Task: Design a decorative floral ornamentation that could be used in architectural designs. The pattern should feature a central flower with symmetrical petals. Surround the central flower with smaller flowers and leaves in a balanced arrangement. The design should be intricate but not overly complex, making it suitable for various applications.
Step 1070:
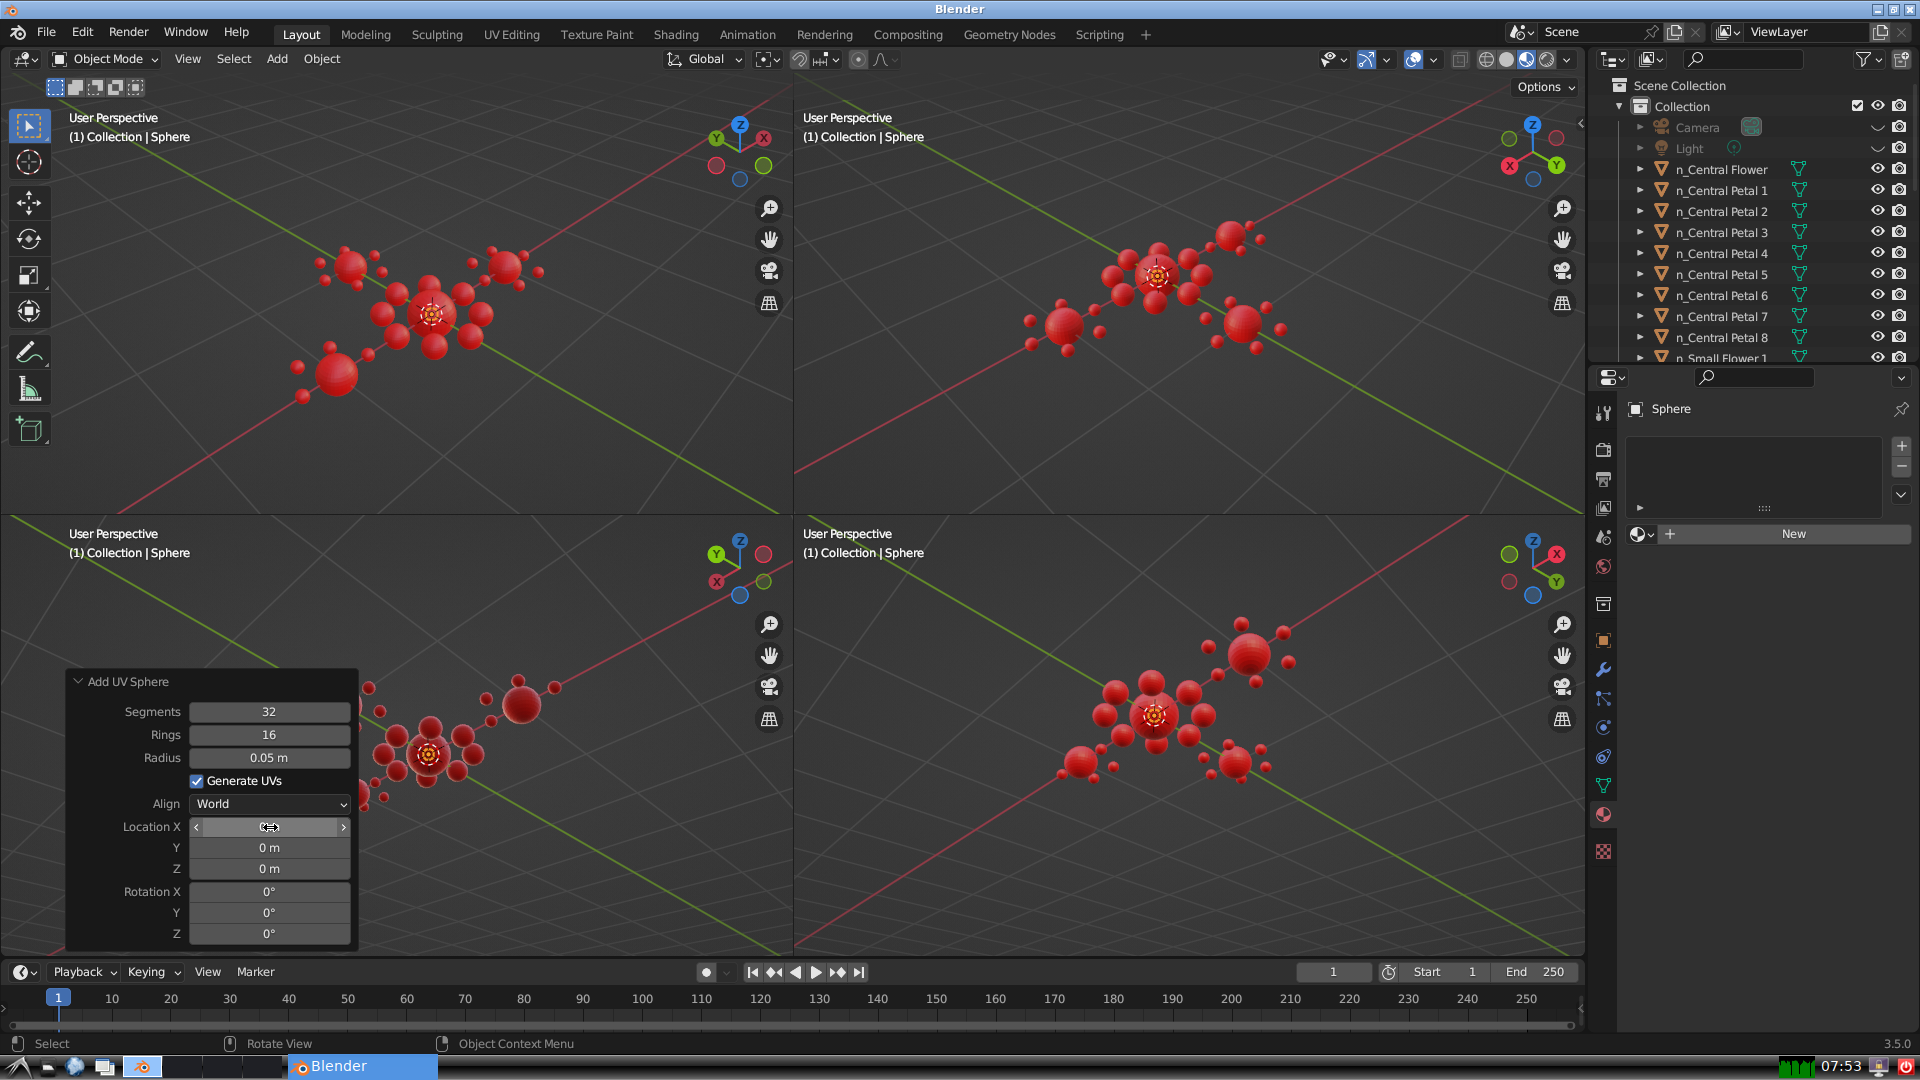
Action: click: no